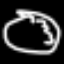
Label: clock